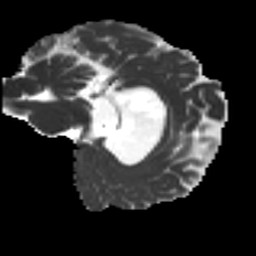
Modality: MD
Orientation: sagittal
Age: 23
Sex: female
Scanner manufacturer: ge
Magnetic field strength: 3 T
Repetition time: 7.8 s
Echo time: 0.0612 s